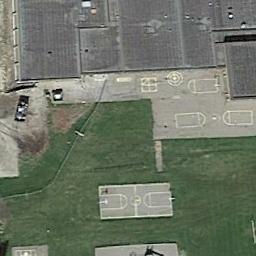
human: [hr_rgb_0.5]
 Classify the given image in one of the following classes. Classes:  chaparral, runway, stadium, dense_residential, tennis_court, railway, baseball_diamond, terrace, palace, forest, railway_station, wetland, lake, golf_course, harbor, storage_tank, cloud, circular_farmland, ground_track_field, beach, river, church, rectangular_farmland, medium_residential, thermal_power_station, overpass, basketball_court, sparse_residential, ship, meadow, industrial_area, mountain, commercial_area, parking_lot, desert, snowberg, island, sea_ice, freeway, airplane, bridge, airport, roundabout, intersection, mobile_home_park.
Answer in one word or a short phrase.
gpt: basketball_court